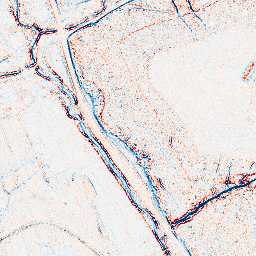
Category: edge_preserving
Decomposition family: bilateral
Decomposition parameters: d: 5
sigma_color: 25
sigma_space: 100
Upsampling method: quadratic
Upsampling parameters: scale: 8
Upsampling scale: 8